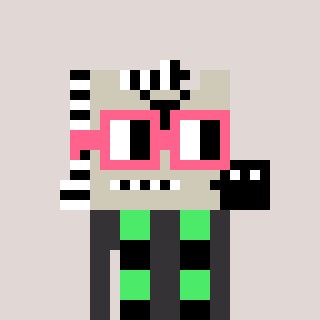
a pixel art character with square pink glasses, a zebra-shaped head and a grayscale-colored body on a warm background